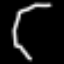
Label: octagon